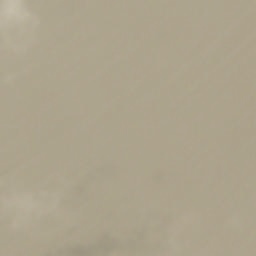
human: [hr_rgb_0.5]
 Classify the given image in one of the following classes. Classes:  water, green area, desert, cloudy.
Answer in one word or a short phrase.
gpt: cloudy